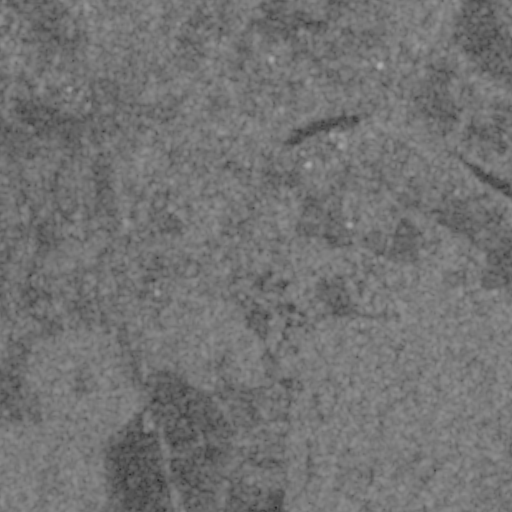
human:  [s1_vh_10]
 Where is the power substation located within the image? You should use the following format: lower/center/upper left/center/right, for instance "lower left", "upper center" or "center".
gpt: The power substation is located in the upper left of the image.
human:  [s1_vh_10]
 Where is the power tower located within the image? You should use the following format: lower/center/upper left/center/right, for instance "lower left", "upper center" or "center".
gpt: The power tower is located in the upper left of the image.
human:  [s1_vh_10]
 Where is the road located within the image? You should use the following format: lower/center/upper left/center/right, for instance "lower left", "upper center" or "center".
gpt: There is no road in the image.

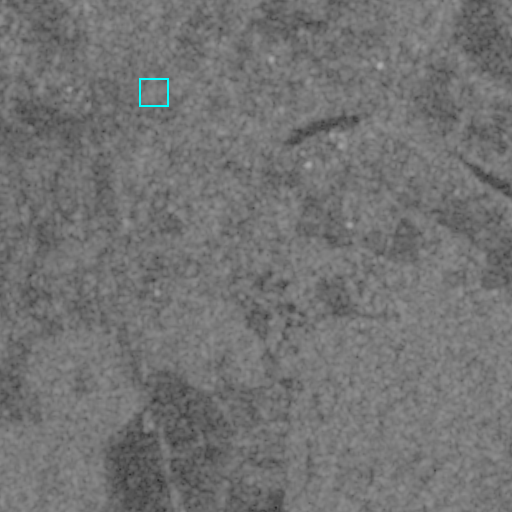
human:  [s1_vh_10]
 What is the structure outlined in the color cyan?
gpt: The structure outlined in cyan is a park.
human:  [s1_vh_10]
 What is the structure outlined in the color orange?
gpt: There is no orange outline.